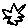
Label: star